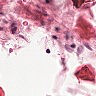
Metastatic tissue present: no